Question: I am trying to add labels with the mean age of the males and females on this boxplot for 2 groups. So far I was only able to do it by group but not by gender and group.
My data frame:
'''
Age=c(60, 62, 22, 24, 21, 23)
Sex=c("f", "m", "f","f","f","m")
Group=c("Old", "Old", "Young", "Young", "Young", "Young")
aging<-data.frame(Age, Sex, Group)
'''
And the command for the plot:
'''
ggplot(data=aging, aes(x=Group, y=Age))+geom_boxplot(aes(fill=Sex))
+geom_text(data =aggregate(Age~Group,aging, mean),
aes(label =round(Age,1), y = Age + 3), size=6)
'''

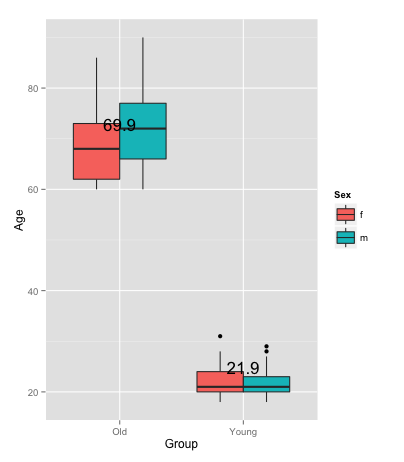
Answer: You should probably save the aggregate data on a separate object for clarity and use 'position=position_dodge()' in the 'geom_text()' options:
'''
aging.sum = aggregate(Age ~ Group + Sex, aging, mean)
ggplot(data=aging, aes(x=Group, y=Age, fill=Sex)) +
geom_boxplot(position=position_dodge(width=0.8)) +
geom_text(data=aging.sum, aes(label=round(Age,1), y = Age + 3),
size=6, position=position_dodge(width=0.8))
'''
Play with the 'width' till you are satisfied with the results. Notice that I put 'fill=Sex' in the global 'aes' definition so it applies to the text labels as well.
On @user20650 suggestion added 'position_dodge()' to 'geom_boxplot()' for proper alignment.